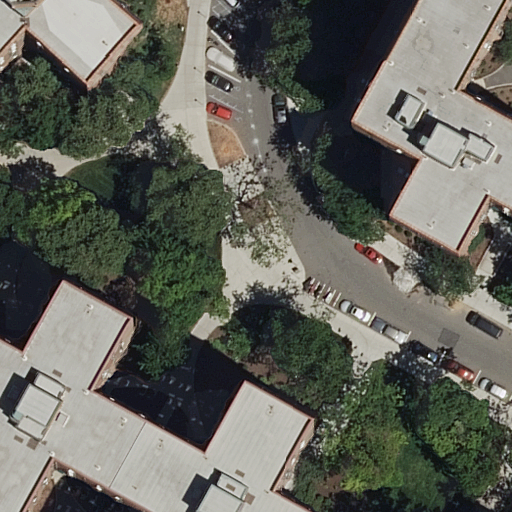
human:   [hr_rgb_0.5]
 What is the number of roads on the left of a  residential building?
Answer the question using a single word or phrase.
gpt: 1

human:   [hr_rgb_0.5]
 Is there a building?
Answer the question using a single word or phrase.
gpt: yes

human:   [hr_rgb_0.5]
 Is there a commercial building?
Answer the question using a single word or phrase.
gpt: no

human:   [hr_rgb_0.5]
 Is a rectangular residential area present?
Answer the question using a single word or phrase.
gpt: yes

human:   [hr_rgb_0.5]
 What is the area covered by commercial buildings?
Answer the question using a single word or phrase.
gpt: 0m2

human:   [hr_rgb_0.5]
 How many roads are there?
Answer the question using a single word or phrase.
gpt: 3

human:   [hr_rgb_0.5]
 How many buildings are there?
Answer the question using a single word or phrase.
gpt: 3

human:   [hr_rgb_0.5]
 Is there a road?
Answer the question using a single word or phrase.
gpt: yes

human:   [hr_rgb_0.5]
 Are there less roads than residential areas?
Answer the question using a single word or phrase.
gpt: no

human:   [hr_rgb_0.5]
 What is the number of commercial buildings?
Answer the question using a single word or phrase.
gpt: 0

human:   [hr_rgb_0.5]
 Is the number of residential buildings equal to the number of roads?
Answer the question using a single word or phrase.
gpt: yes

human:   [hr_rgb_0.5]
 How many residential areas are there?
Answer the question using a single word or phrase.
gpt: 1

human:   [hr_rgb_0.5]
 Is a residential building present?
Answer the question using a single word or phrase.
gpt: yes

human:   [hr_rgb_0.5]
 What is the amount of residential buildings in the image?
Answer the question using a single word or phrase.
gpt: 3

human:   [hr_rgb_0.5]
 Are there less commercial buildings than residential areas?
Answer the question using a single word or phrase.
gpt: yes

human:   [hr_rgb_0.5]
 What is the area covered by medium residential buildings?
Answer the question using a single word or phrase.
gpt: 149m2

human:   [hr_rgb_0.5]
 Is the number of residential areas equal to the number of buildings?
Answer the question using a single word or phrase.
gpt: no

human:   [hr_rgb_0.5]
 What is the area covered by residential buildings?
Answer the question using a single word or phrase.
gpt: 4776m2

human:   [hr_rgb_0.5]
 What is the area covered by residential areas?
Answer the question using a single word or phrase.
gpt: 10614m2

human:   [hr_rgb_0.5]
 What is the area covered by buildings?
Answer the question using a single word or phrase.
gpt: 4776m2

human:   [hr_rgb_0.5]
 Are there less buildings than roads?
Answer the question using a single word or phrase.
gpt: no

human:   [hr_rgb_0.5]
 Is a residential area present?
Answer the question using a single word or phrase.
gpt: yes

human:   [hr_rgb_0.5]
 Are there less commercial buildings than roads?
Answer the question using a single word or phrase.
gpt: yes

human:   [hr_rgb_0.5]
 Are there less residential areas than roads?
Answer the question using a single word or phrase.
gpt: yes

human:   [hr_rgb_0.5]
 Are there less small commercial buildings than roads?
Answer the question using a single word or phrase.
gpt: yes

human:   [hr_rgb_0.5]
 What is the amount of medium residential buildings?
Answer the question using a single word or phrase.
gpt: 1

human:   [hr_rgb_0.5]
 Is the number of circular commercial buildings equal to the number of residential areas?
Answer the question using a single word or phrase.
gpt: no

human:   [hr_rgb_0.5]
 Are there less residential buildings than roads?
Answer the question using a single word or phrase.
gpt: no

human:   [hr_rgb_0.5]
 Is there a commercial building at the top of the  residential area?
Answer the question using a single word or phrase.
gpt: no

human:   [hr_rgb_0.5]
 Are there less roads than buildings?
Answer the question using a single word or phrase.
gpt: no

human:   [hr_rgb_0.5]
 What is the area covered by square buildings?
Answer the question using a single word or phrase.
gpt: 0m2

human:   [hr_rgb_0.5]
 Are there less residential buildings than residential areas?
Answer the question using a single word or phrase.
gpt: no

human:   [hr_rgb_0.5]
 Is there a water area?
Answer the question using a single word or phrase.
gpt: no

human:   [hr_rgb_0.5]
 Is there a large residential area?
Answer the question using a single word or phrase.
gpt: yes

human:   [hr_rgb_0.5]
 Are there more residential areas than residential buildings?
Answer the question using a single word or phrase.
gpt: no

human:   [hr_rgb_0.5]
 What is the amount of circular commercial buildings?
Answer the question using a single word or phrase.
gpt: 0

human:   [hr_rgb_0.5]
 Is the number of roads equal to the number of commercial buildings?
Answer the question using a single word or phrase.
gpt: no

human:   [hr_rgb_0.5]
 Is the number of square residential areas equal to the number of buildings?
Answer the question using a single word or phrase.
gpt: no

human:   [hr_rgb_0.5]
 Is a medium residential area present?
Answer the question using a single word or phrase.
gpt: no

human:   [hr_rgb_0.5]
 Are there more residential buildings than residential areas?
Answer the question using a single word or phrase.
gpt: yes

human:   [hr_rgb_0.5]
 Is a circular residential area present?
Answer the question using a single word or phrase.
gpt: no

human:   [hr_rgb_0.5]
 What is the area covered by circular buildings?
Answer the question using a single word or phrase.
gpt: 0m2

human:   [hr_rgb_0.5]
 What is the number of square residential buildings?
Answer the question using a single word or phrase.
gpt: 0

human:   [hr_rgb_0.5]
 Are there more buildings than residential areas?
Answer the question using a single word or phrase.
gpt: yes

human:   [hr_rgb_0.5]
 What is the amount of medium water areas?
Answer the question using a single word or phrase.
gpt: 0

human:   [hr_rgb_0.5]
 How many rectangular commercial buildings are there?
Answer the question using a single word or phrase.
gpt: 0

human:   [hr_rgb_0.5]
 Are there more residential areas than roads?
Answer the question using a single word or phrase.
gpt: no

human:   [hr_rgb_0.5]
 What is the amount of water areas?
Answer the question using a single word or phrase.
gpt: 0

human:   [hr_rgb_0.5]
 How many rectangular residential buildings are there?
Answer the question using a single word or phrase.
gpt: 1

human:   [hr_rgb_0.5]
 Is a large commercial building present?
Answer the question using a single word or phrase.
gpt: no

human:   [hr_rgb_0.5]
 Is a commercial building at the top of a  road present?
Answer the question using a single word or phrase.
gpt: no

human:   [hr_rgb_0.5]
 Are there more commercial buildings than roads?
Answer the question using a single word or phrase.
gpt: no

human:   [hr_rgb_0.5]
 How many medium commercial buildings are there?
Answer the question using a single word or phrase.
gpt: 0

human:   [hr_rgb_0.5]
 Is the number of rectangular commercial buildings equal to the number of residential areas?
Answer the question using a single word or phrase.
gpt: no

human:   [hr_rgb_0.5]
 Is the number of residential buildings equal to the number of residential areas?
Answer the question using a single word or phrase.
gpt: no

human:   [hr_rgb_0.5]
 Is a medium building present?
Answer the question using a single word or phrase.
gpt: yes

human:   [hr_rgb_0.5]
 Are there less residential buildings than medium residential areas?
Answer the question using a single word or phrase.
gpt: no

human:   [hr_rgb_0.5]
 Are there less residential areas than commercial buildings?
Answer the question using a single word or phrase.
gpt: no

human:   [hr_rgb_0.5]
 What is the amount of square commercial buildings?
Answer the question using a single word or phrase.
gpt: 0

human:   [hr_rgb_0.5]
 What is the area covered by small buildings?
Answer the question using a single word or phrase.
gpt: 0m2

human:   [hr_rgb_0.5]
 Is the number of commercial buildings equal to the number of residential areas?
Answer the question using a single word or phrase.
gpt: no

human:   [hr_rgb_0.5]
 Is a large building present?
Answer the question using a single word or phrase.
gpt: yes

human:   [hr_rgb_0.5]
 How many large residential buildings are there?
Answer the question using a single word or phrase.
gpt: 2

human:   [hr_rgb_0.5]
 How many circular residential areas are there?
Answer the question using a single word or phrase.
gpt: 0